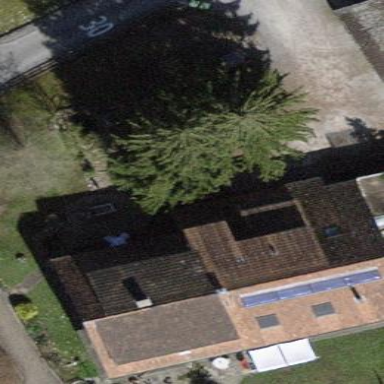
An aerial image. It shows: Building with tiled roof.